Question: I have a simple web page which looks like this.

When clicked on the Load button, it should show up a small form under the combobox (the id given to that form is 'frmUpdateService').
The problem is when I click on the load button, it shows the form but it gets disappeared immediately after showing up!
Here's the HTML code of the page.
'''
<html>
<head>
<link rel="stylesheet" type="text/css" href="stylesheets/styles.css" />
<script type="text/javascript" src="scripts/jquery-1.8.0.min.js"></script>
<script type="text/javascript" src="scripts/scripts.js"></script>
</head>
<body id="body_services">
<?php
include_once 'DatabaseHandler.php';
$db = DatabaseHandler::getInstance();
//loading taxi service names for updating combobox
$queryLoadSids = $db->prepare("SELECT * FROM taxi_services ORDER BY SID");
$queryLoadSids->execute();
$dropdown = "<select name='serviceID'>";
while ($row = $queryLoadSids->fetch(PDO::FETCH_ASSOC))
{
$dropdown .= "
<option value='{$row['SID']}'>{$row['Name']}</option>";
}
$dropdown .= "
</select>";
?>
<?php
if(isset($_POST['btnload']))
{
$param = $_POST['serviceID'];
$queryLoadToUpdate = $db->prepare("SELECT * FROM taxi_services WHERE SID = :serviceID");
$queryLoadToUpdate->bindParam(':serviceID', $param, PDO::PARAM_STR);
$queryLoadToUpdate->execute();
$results = $queryLoadToUpdate->fetchAll(PDO::FETCH_ASSOC);
$loadedSID = $results["SID"];
$loadedName = $results["Name"];
$loadedCost = $results["Cost"];
$loadedActive = $results["Active"];
}
?>
<div id="tasks">
<ul>
<li><a id="add" href="#">Add a new taxi service</a></li>
<li><a id="update" href="#">Update a taxi service</a></li>
<li><a id="delete" href="#">Delete a taxi service</a></li>
<li><a id="view" href="#">View taxi services</a></li>
</ul>
</div>
<form id="cmbServiceIDs" name="sids">
<table width="380" border="0">
<tr>
<td><label for="serviceId">Select the Service ID</label></td>
<td><?php echo $dropdown; ?></td>
<td><input id="load" type="submit" value="Load" name="btnload" /></td>
</tr>
</table>
</form>
<form id="frmUpdateService" name="Update" action="" method="post">
<table width="300" border="0">
<tr>
<td><label for="sid">Service ID</label></td>
<td><input type="text" name="sid" value="<?php echo $loadedSID; ?>" /></td>
</tr>
<tr>
<td><label for="name">Name</label></td>
<td><input type="text" name="name" value="<?php echo $loadedName; ?>" /></td>
</tr>
<tr>
<td><label for="cost">Cost</label></td>
<td><input type="text" name="cost" value="<?php echo $loadedCost; ?>" /></td>
</tr>
<tr>
<td><label for="active">Active</label></td>
<td><input type="checkbox" name="active" value="<? echo $loadedActive; ?>" <?php echo $loadedActive ? 'checked="checked"' : ''; ?> /></td>
</tr>
<tr>
<td></td>
<td><input type="reset" value="Cancel" /> <input type="submit" value="Update" name="update" /></td>
</tr>
</table>
</form>
</body>
</html>
'''
And I use jQuery for appearing show/hide effects.
'''
$(function()
{
$("#frmUpdateService").hide();
$("#cmbServiceIDs").hide();
$("#update").click(function()
{
$("#cmbServiceIDs").slideDown("slow");
$("#frmUpdateService").hide();
});
$("#load").click(function()
{
$("#frmUpdateService").fadeIn("slow");
});
});
'''
Can anyone explain why this is happening and how to correct it?
Thank you.
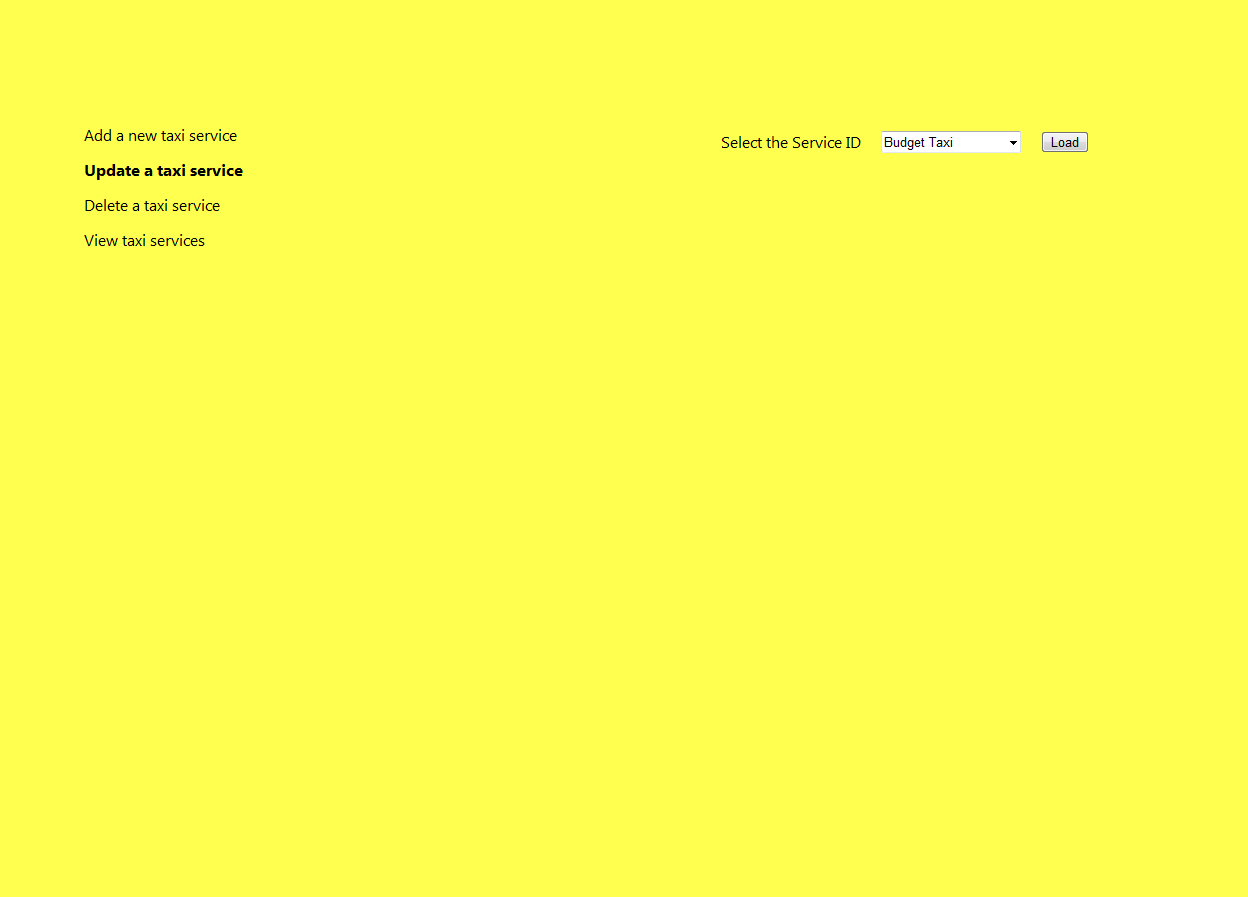
Answer: The problem is caused by the submit button, which POSTs the page to the server, and reloads the response (which causes the line that hides the form to run).
Either change this
'''
<input id="load" type="submit" value="Load" name="btnload" />
'''
to this
'''
<input id="load" type="button" value="Load" name="btnload" />
'''
or change your click event to something like this:
'''
$("#load").click(function(e)
{
$("#frmUpdateService").fadeIn("slow");
e.preventDefault();
});
'''